Field crop: tomato
Growth stage: 1
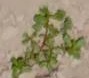
Species: portulaca